高三 · 度量几何学
23. 已知圆内接 $\triangle A B C$ 中, $D$ 为 $B C$ 上一点, 且 $\triangle A D C$ 为正三角形, 点 $E$ 为 $B C$ 的延长线上一点, $\mathrm{AE}$ 为圆 $\mathrm{O}$ 的切线.

(1) 求 $\angle \mathrm{BAE}$ 的度数;
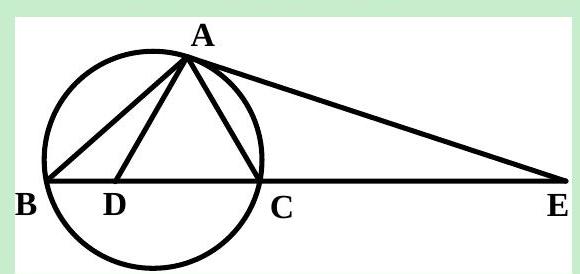
答案: 解: 在 $\triangle \mathrm{EAB}$ 与 $\triangle \mathrm{ECA}$ 中, $\because \mathrm{AE}$ 为圆 $\mathrm{O}$ 的切线,

$\therefore \angle \mathrm{EBA}=\angle \mathrm{EAC}$

又 $\angle \mathrm{E}$ 公用, $\therefore \angle \mathrm{EAB}=\angle \mathrm{ECA}$

$\because \triangle \mathrm{ACD}$ 为等边三角形,

$\therefore \angle E A B=\angle E C A=120^{\circ}$

(2) 求证: $C D^{2}=B D \cdot E C$

答案: 证明: $\because \mathrm{AE}$ 为圆 $\mathrm{O}$ 的切线,

$\therefore \angle \mathrm{ABD}=\angle \mathrm{CAE}$

$\because \triangle \mathrm{ACD}$ 为等边三角形,
$\therefore \angle \mathrm{ADC}=\angle \mathrm{ACD}$,

$\therefore \angle \mathrm{ADB}=\angle \mathrm{ECA}$,

$\therefore \triangle \mathrm{ABD} \sim \triangle \mathrm{EAC}$

$\therefore \frac{A D}{B D}=\frac{E C}{C A}$, 即 $A D \cdot C A=B D \cdot E C$

$\because \triangle \mathrm{ACD}$ 为等边三角形,

$\therefore \mathrm{AD}=\mathrm{AC}=\mathrm{CD}$,

$\therefore C D^{2}=B D \cdot E C$
解析: : 分析: 本题主要考查了圆的切线的性质及判定定理, 解决问题的关键是 (1) 在 $\triangle \mathrm{EAB}$与 $\triangle \mathrm{ECA}$ 中, 因为 $\mathrm{AE}$ 为圆 $\mathrm{O}$ 的切线, 所以 $\angle \mathrm{EBA}=\angle \mathrm{EAC}, \angle \mathrm{EAB}=\angle \mathrm{ECA}$, 因为 $\triangle \mathrm{ACD}$为等边三角形, 所以 $\angle E A B=\angle E C A=120^{\circ}$; (2) 容易证明 $\triangle \mathrm{ABD} \sim \triangle \mathrm{EAC}$, 所以 $\frac{A D}{B D}=\frac{E C}{C A}$, 即 $A D \cdot C A=B D \cdot E C$, 因为 $\triangle A C D$ 为等边三角形, 所以 $A D=A C=C D$, 所以 $C D^{2}=B D \cdot E C$